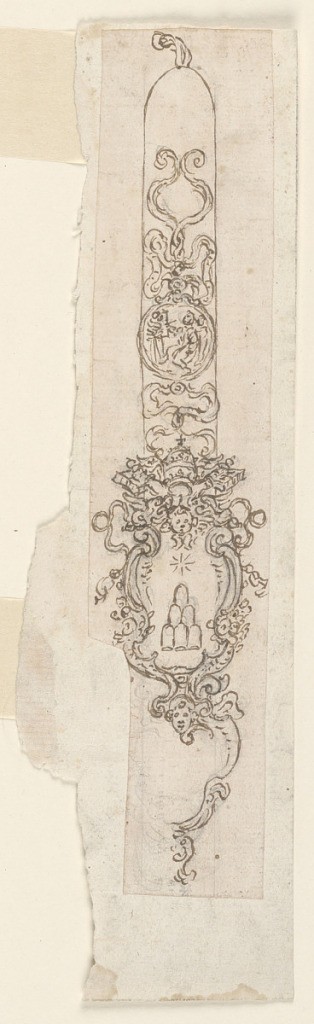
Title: Design for the Decoration of a Candle with Bracket
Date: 1655–67
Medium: Pen and ink, graphite on laid paper
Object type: Drawing
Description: Design for the decoration of a candle. Upon the candle is a medallion with a representation of the figure of St. Luke painting the Madonna; above and below are scrolls of ribbon. Above, of what seems to be the front of the bracket, is an escutcheon with the coat of arms of Pope Alexander VII, with only the charges of the mounts and the star. Below the right half of the frame of an escutcheon, with a head in the center on top. Uneven left edge.